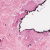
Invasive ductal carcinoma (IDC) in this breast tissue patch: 0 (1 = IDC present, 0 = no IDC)